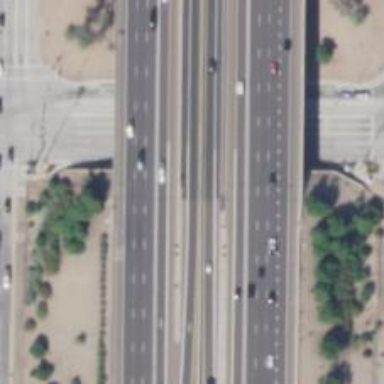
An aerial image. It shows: Viaduct bridge over motorway link.